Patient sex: M
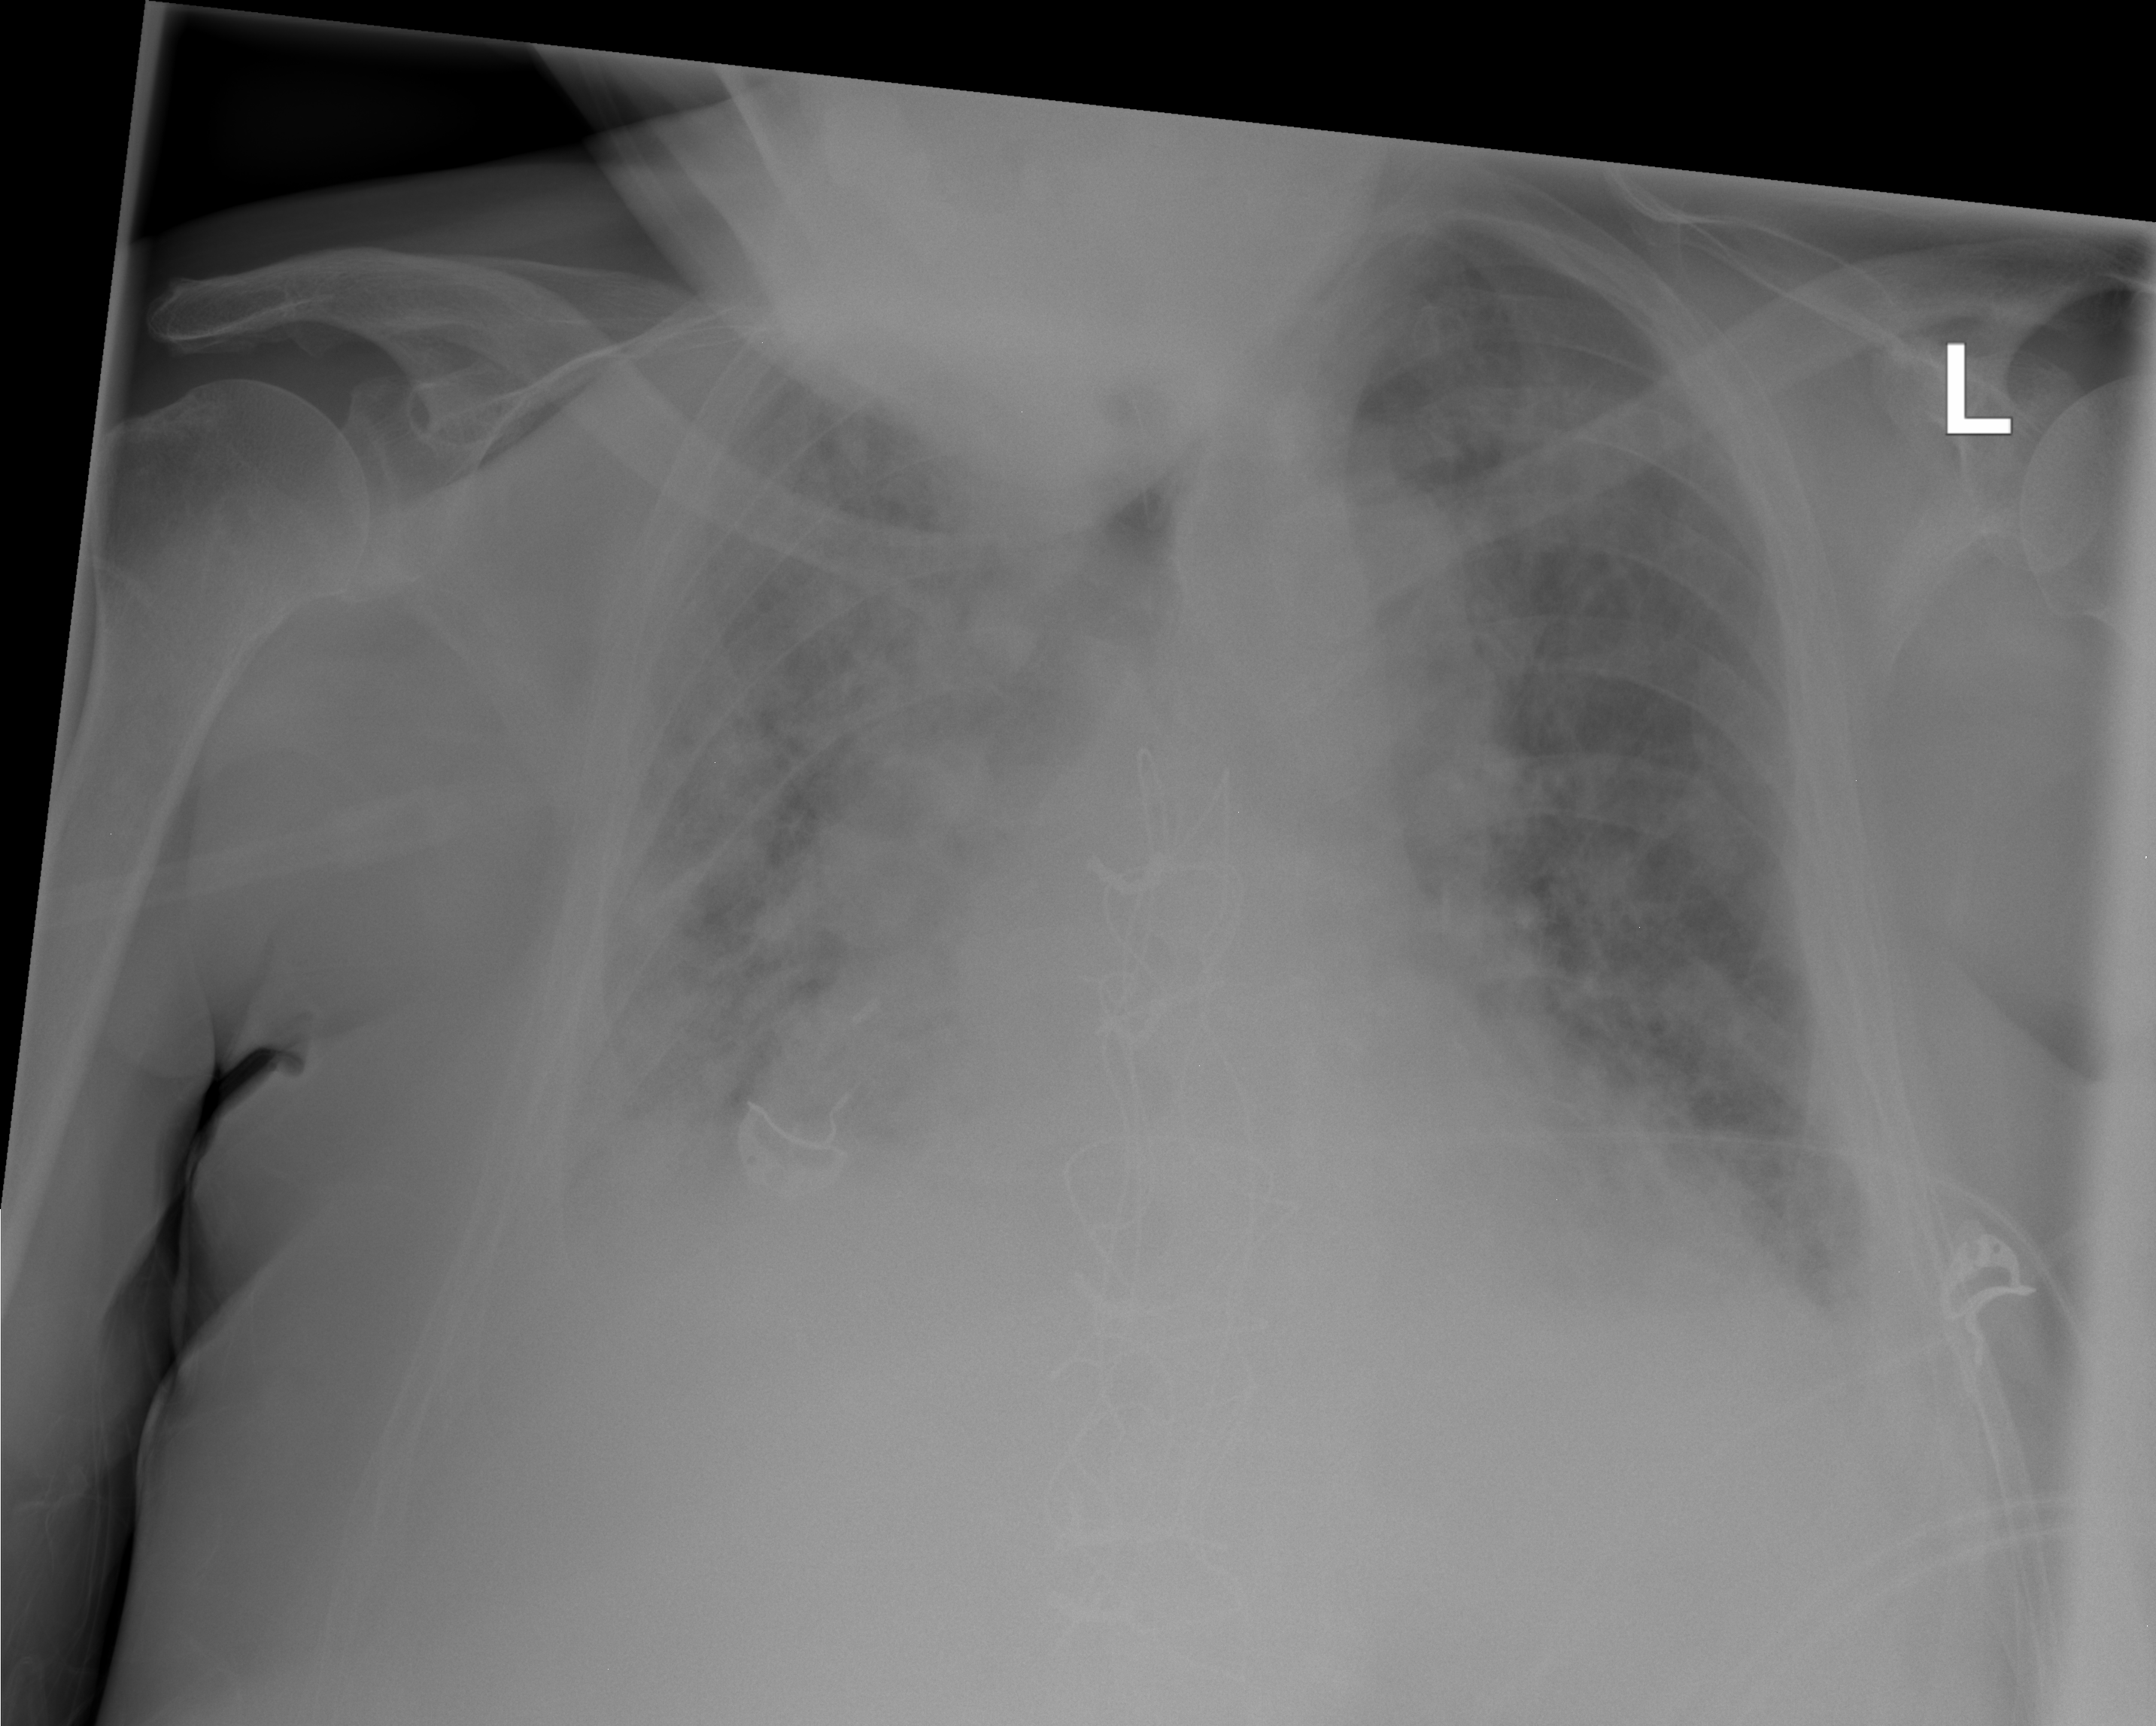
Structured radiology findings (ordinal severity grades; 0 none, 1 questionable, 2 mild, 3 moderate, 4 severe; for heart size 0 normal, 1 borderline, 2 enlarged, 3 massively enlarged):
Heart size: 2
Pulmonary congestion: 3
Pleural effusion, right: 2
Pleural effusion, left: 2
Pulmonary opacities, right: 3
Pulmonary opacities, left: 2
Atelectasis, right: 3
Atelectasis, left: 2